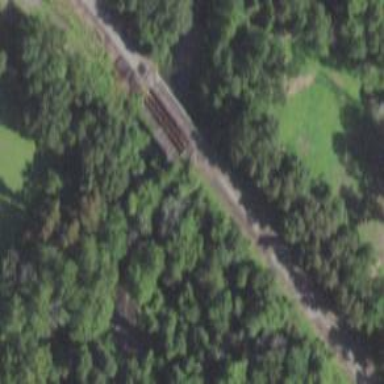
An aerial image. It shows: Disused railway bridge.